Question: I am having some issues, trying to figure out a way to attach a dynamic menu toggle when clicking something specific within a post in a ul li list. However, for some kind of reason it does not work perfectly well.
I was thinking about Each(); and Closest(); + Find(); in jQuery.
Here's a picture of what I want to achieve:

Any help is welcome! Thanks, hope the solution can be dynamic.
Code:
'''
var activeClass = 'openToggler', showingDropdown, showingMenu, showingParent;
/* hides the current menu */
var hideMenu = function () {
if (showingDropdown) {
showingDropdown.removeClass(activeClass);
showingMenu.hide();
}
};
/* recurse through dropdown menus */
$('.micro-post').each(function () {
/* track elements: menu, parent */
var dropdown = $(this);
//var opts = dropdown.closest("opts");
//console.log(opts);
var menu = dropdown.next('.dropdown-menu'), parent = dropdown.parent();
/* function that shows THIS menu */
var showMenu = function () {
hideMenu();
showingDropdown = $(this).closest('.micro-post').addClass(activeClass);
showingMenu = menu.show();
showingParent = parent;
};
/* function to show menu when clicked */
dropdown.bind('click', function (e) {
if (e) e.stopPropagation();
if (e) e.preventDefault();
showMenu();
});
/* function to show menu when someone tabs to the box */
dropdown.bind('focus', function () {
showMenu();
});
});
/* hide when clicked outside */
$(document.body, ".micro-post").bind('click', function (e) {
if (showingParent) {
var parentElement = showingParent[0];
if (!$.contains(parentElement, e.target) || !parentElement == e.target) {
hideMenu();
}
}
});
'''
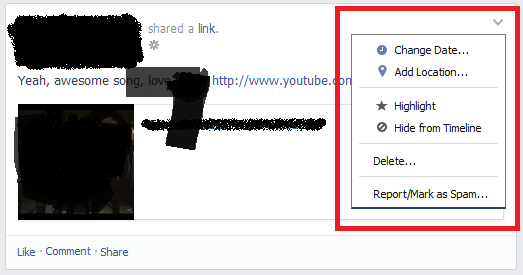
Answer: Well, thanks for the help, but after re-writing everything I figured-out a way to solve it and my own solution works perfectly now. Thanks a lot for trying to help me, but I am done. If I ever encounter any issues, I will post here, StackOverFlow Rocks! :)